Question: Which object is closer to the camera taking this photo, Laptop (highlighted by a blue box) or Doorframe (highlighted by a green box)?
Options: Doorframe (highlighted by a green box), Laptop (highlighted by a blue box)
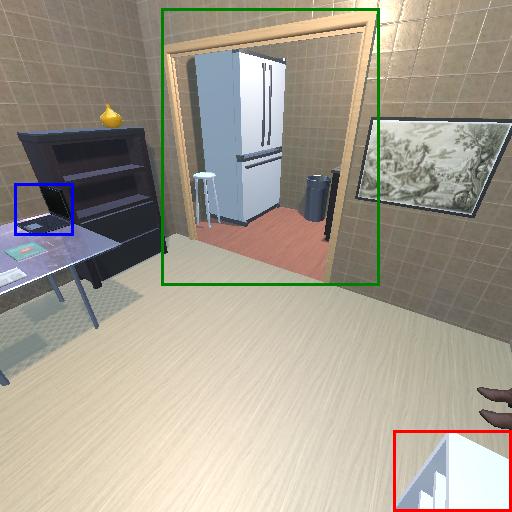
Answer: Doorframe (highlighted by a green box)